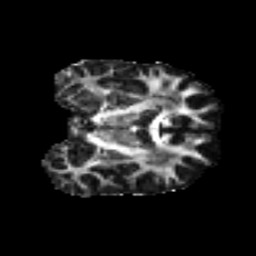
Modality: FA
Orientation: coronal
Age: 60
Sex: male
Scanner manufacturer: ge
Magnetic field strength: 3 T
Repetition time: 7.8 s
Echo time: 0.0613 s